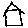
Label: house